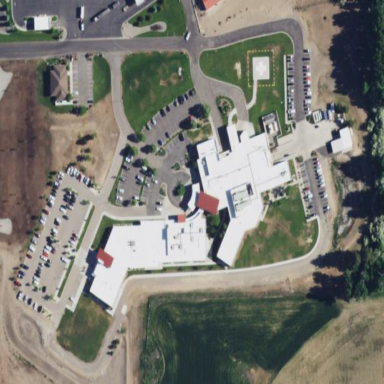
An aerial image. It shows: Healthcare facility identified as hospital.